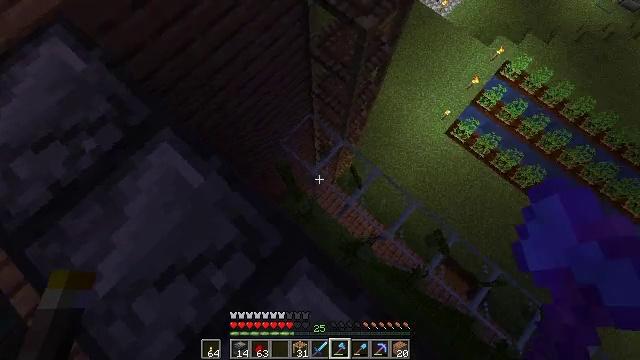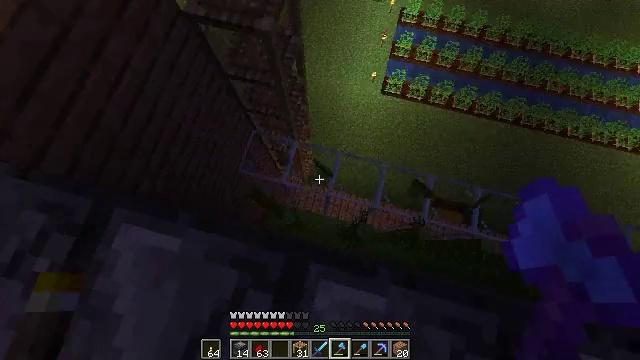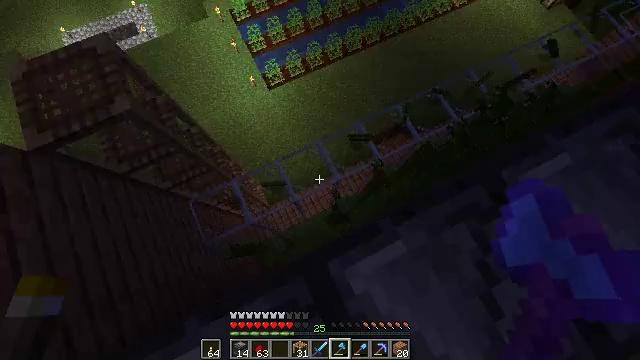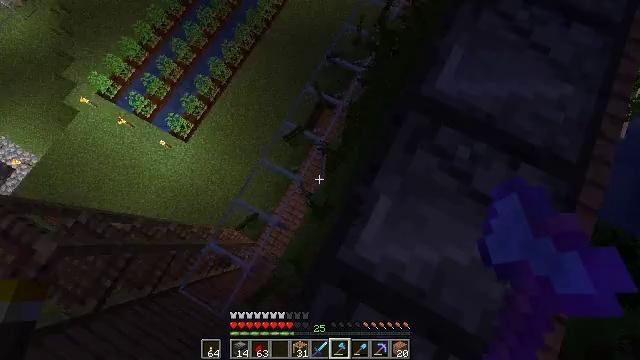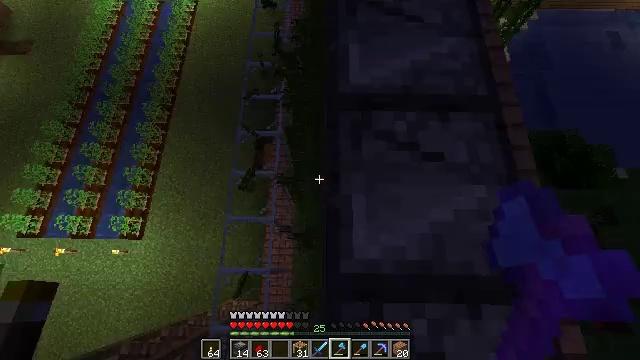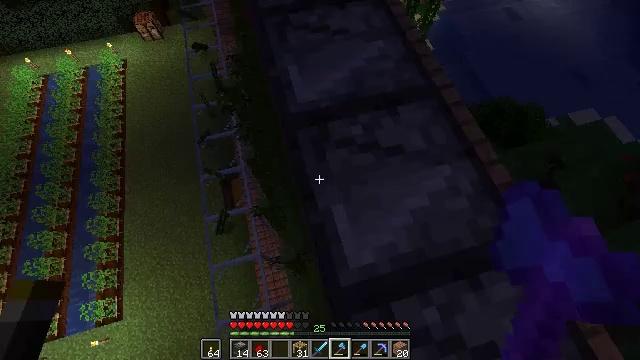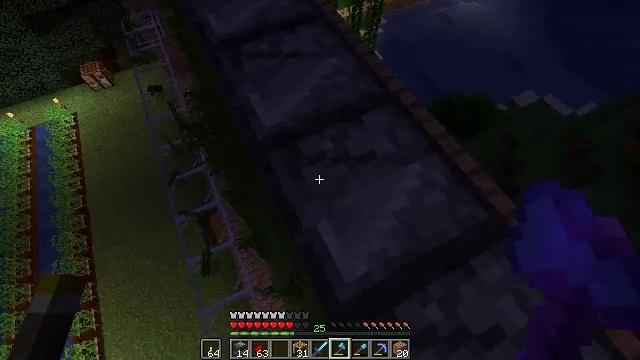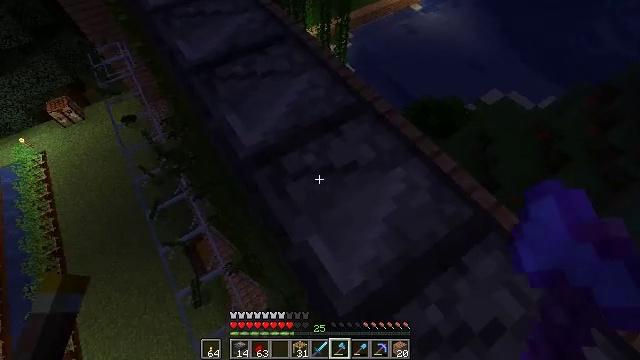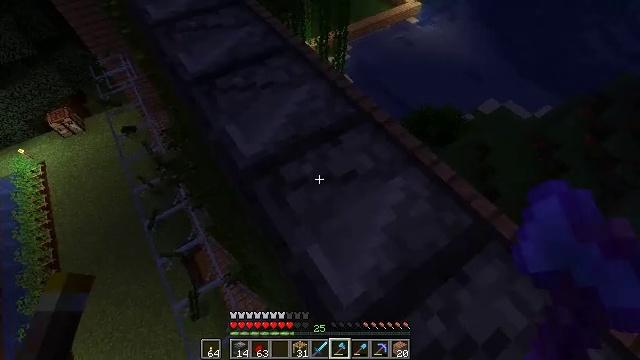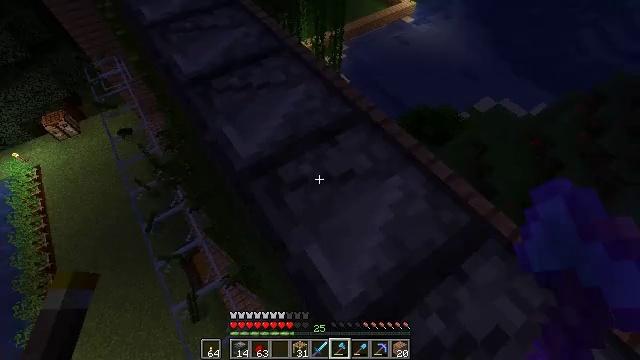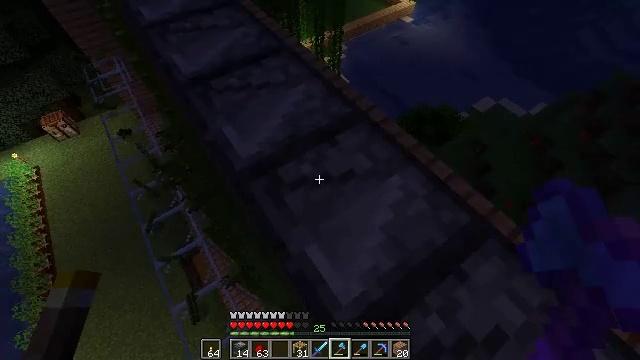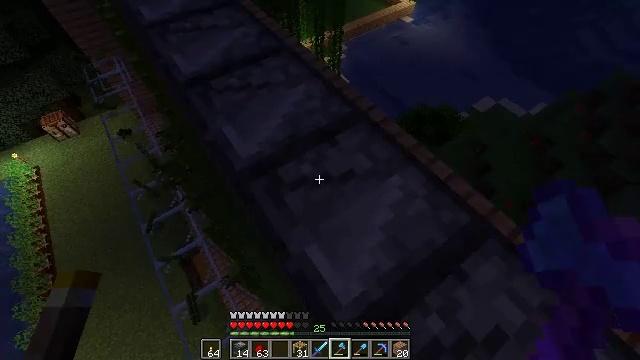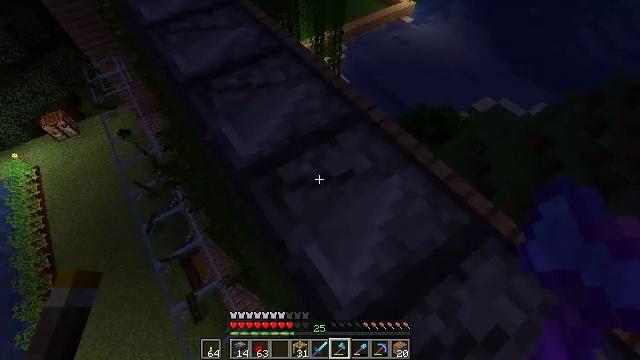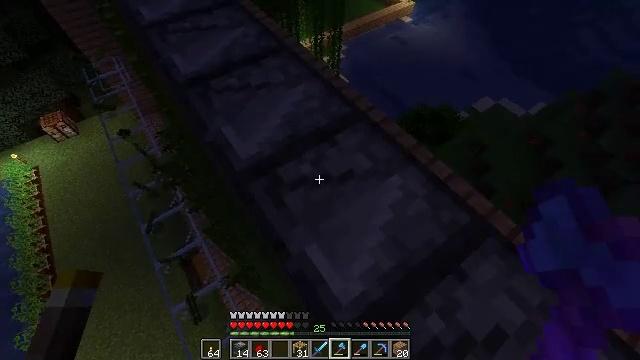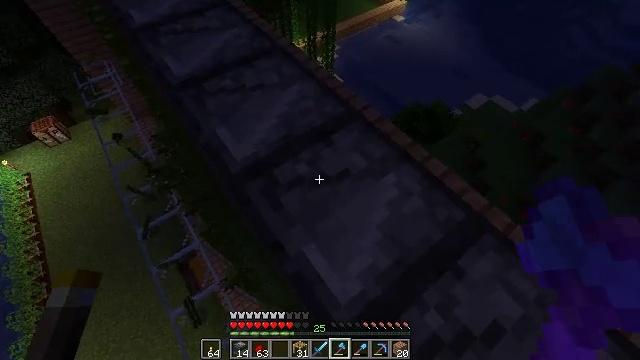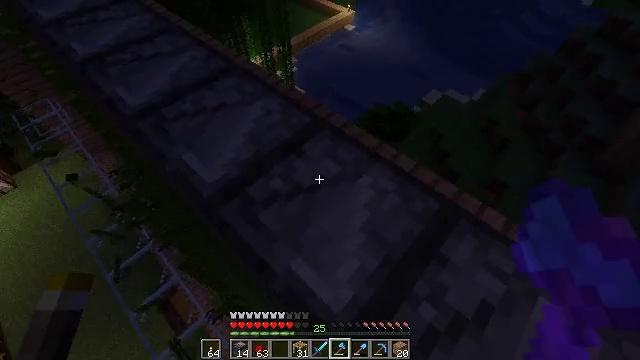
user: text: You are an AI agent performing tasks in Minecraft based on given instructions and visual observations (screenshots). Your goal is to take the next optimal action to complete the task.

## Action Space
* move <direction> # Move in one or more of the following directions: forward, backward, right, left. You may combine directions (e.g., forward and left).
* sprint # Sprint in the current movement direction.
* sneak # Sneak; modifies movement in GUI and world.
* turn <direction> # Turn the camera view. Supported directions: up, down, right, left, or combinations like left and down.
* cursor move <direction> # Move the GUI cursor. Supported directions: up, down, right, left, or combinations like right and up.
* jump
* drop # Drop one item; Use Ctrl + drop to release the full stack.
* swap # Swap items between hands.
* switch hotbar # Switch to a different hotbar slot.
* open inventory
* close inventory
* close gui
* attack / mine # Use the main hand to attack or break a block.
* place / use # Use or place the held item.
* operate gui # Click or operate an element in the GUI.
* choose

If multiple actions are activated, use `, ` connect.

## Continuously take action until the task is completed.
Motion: motion action
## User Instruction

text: Harvest bamboo from the farm.
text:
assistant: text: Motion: sneak, turn right
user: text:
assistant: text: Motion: sneak, turn right
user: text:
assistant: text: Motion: sneak, turn right
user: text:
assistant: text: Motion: sneak, turn right and up
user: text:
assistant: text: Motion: sneak, turn right and up
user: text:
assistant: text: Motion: sneak, turn right and up
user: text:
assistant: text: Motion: sneak, turn right and up
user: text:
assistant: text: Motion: sneak, turn up
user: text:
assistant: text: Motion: sneak
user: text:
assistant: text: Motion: sneak
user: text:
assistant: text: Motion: sneak
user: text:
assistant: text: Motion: sneak
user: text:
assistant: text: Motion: sneak
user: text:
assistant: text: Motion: sneak, turn right
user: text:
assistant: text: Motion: sneak, turn right and up
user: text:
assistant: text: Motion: sneak, turn right and up
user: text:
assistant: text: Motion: sneak, turn right and up
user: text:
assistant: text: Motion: sneak, turn up
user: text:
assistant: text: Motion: sneak, turn left and up
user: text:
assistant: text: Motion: sneak, turn left and up
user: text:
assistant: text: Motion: sneak, turn left and up
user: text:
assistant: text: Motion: sneak, turn left and up
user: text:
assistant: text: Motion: sneak, turn left and up
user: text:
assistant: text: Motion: sneak, turn left
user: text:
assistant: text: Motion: sneak
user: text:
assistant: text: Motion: sneak
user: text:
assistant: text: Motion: sneak
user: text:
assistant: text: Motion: sneak
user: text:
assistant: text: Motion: sneak
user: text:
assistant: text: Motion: sneak